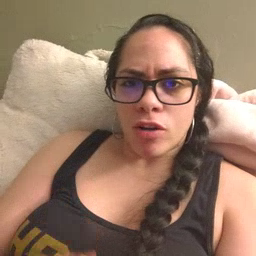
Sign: car